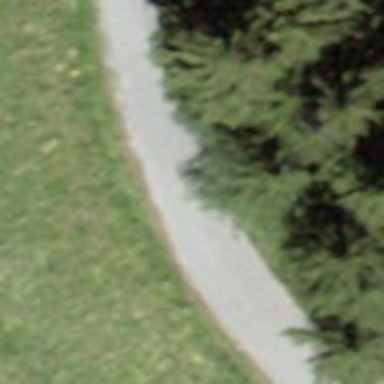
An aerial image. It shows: Unclassified road with asphalt surface.